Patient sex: F
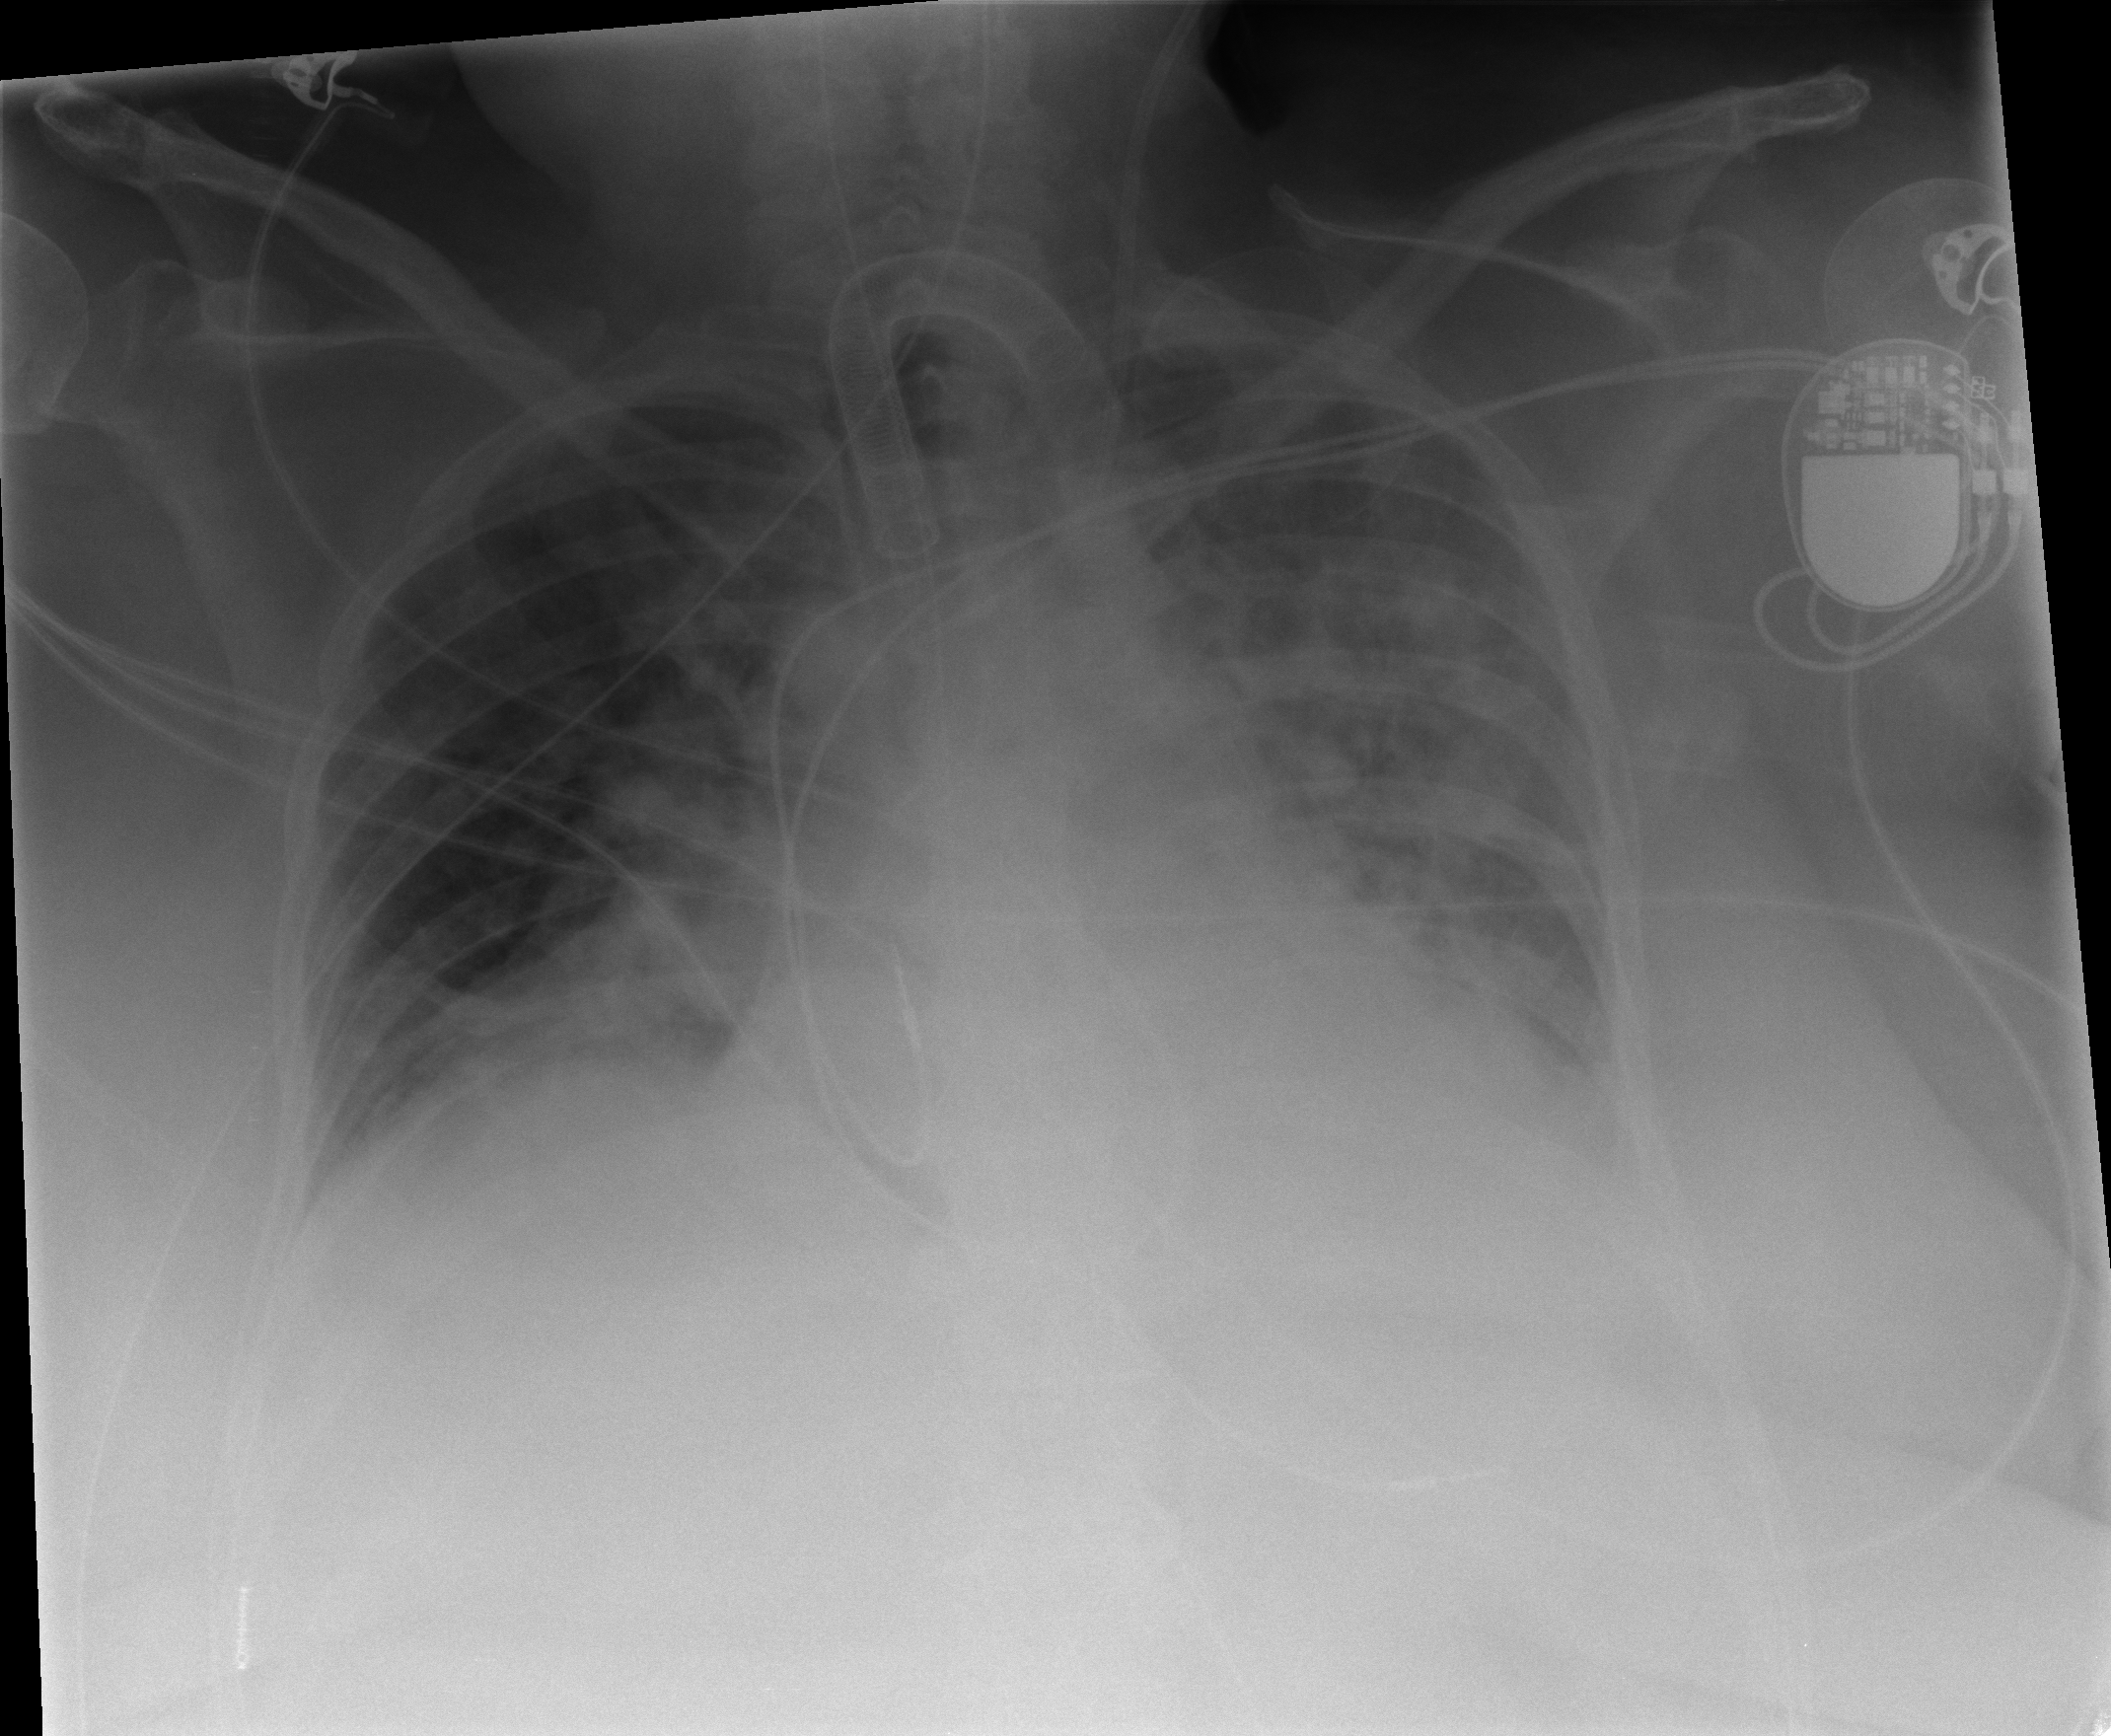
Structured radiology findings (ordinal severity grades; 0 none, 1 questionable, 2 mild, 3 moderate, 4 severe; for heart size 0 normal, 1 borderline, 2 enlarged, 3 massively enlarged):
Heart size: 2
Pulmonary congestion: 2
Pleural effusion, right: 2
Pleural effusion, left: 2
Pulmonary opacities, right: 2
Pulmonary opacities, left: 2
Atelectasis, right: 2
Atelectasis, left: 2